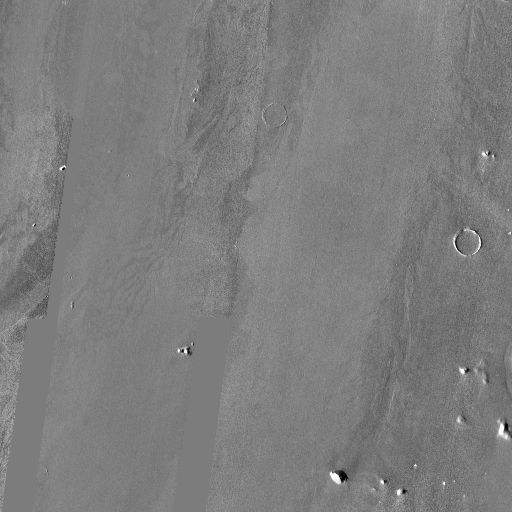
Crater classes present: Background, Other, Buried